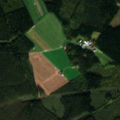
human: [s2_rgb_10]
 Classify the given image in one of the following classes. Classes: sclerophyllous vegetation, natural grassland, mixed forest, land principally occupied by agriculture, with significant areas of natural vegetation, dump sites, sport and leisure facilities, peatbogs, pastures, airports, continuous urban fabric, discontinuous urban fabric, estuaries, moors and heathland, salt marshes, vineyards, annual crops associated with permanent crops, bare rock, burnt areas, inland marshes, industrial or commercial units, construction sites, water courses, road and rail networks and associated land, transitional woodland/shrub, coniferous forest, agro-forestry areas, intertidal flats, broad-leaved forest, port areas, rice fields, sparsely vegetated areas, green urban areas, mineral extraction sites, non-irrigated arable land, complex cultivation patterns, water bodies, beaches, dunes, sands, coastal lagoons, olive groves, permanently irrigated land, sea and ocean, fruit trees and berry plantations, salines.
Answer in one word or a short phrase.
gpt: non-irrigated arable land, broad-leaved forest, coniferous forest, mixed forest, transitional woodland/shrub